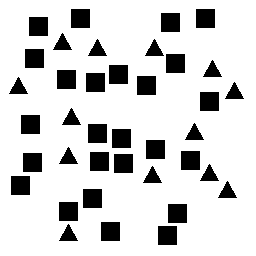
Squares: 25
Triangles: 13
Stars: 0
Total shapes: 38